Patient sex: F
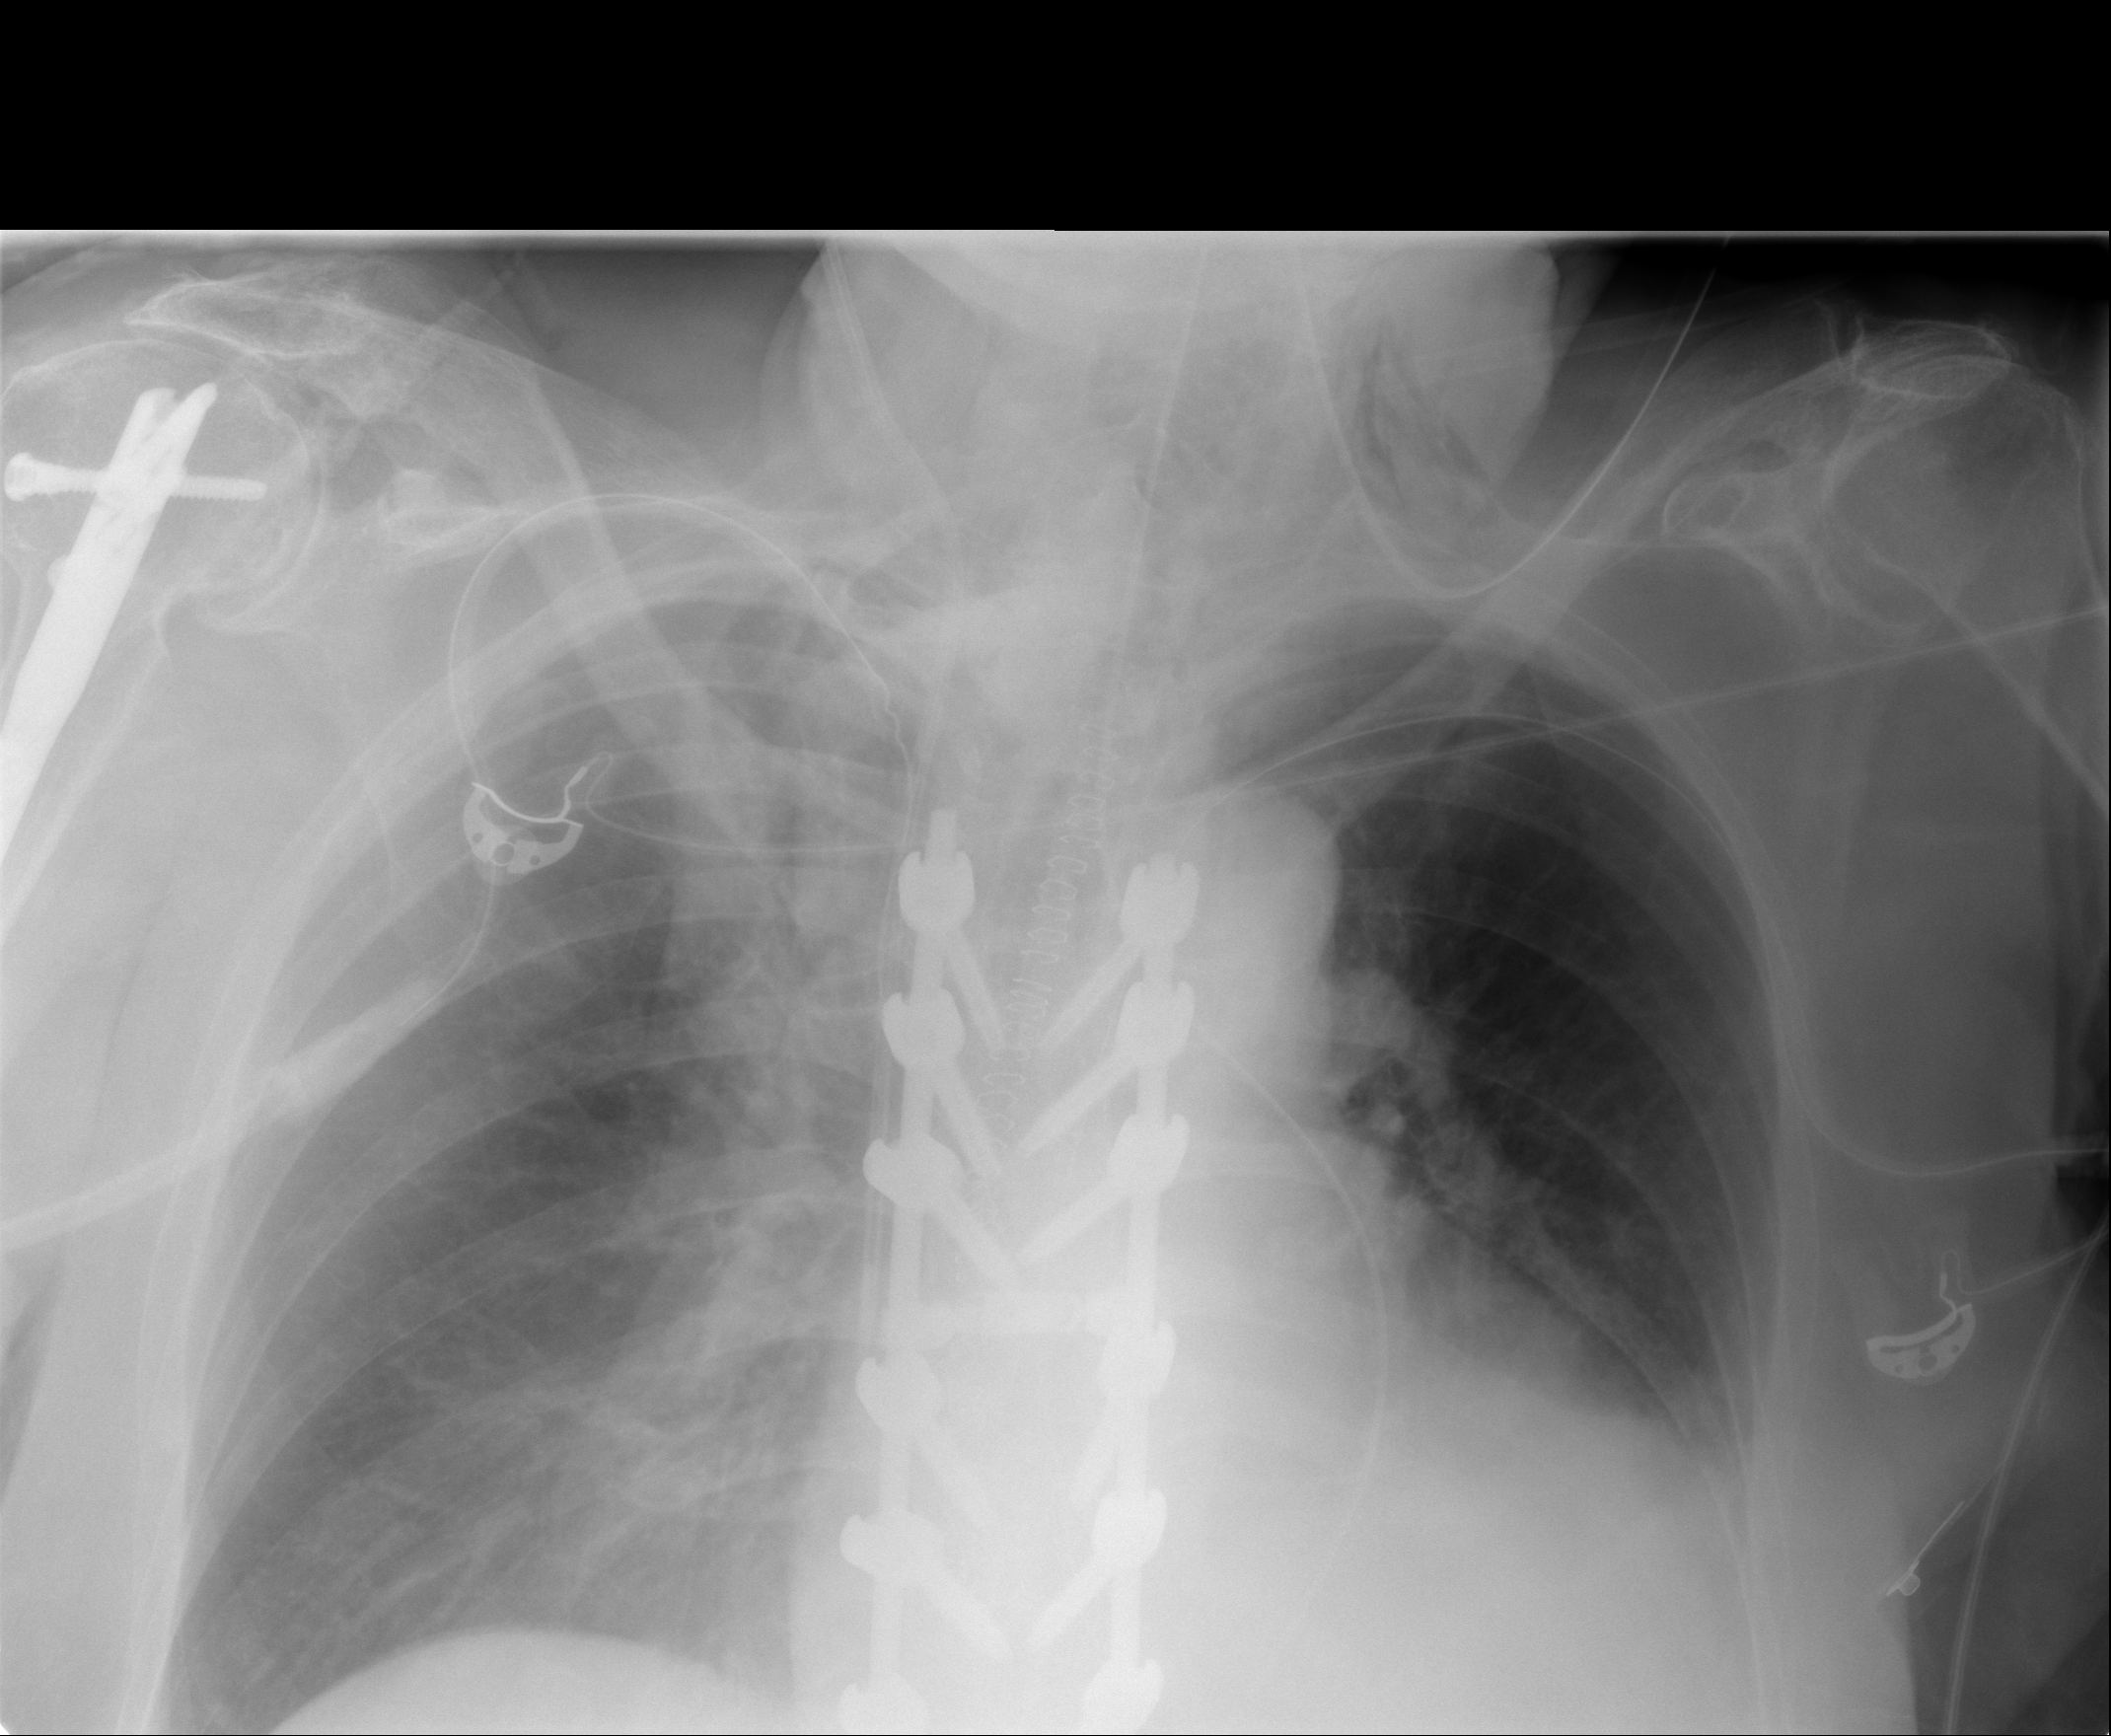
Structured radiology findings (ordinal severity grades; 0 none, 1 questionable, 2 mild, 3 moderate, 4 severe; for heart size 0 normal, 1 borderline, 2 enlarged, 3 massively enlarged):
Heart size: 2
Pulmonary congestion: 0
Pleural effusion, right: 0
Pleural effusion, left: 2
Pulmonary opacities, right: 0
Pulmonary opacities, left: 0
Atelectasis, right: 2
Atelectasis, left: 2